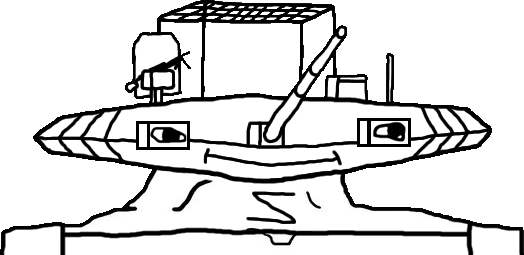
Label: 5_Brainlet